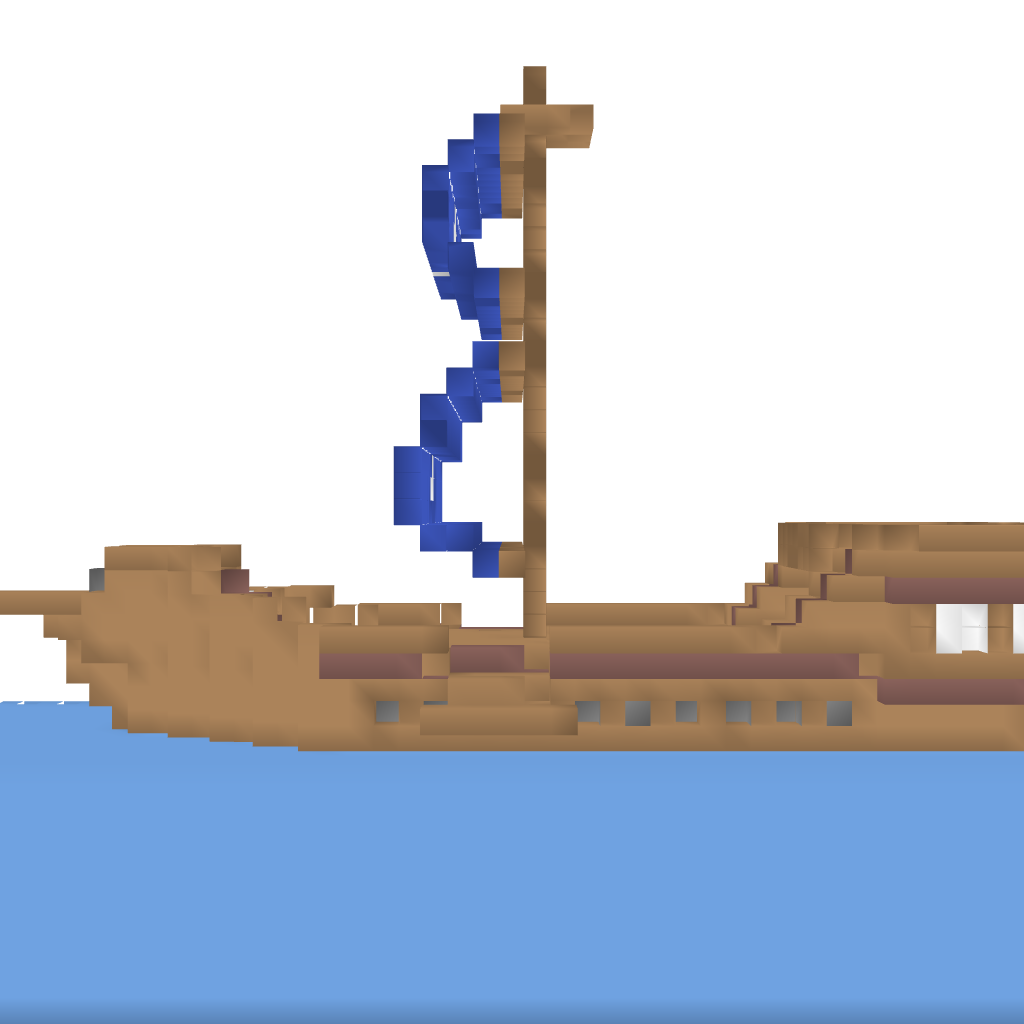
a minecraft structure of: warship bad low quality